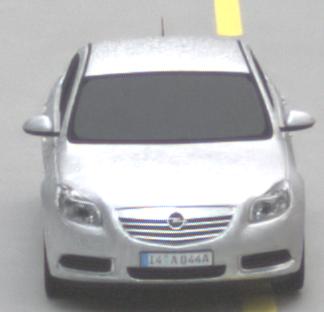
Make: Opel
Model: Insignia 1.6
Detailed model: Insignia (A) Notch Back
Model produced from: 2008/11
Model produced until: 2008/12
Doors: 4
Color: white
Road condition: dry road
Daytime: sunrise or sunset
Contrast: medium contrast